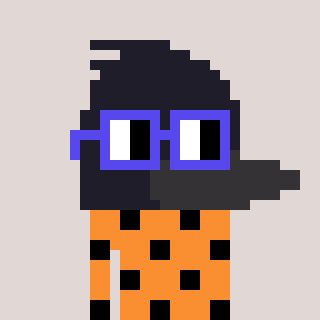
a pixel art character with square blue glasses, a raven-shaped head and a orange-colored body on a warm background